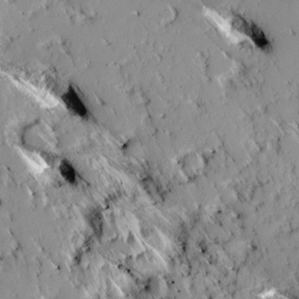
Label: non_frost